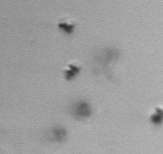
Label: Phaeocystis